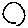
Label: circle